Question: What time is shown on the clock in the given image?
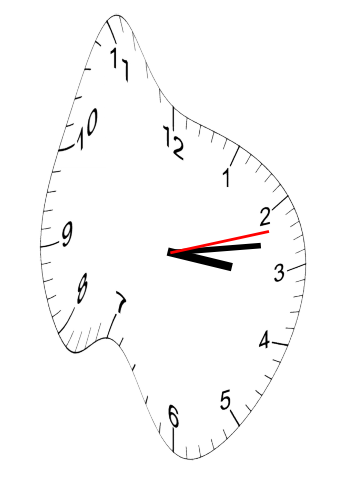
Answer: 03:13:12